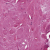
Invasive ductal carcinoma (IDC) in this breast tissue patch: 0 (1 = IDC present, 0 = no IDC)